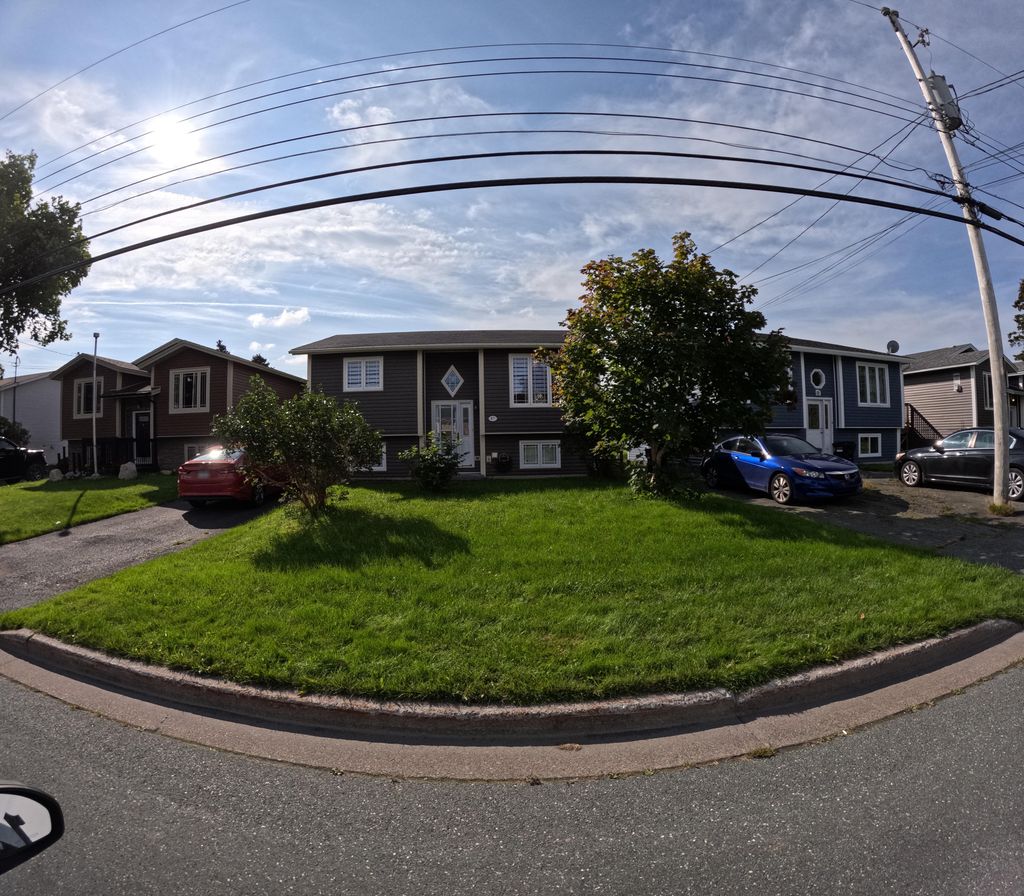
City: st_johns